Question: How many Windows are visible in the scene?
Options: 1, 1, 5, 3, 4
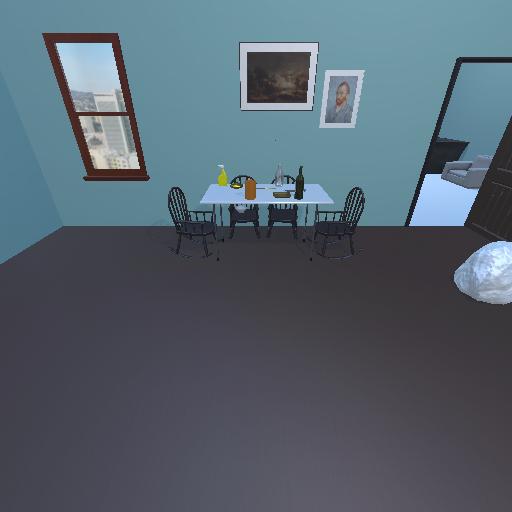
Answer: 1